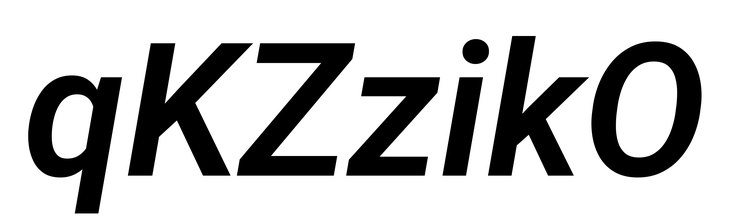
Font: Roboto-Italic_SemiBold_Italic